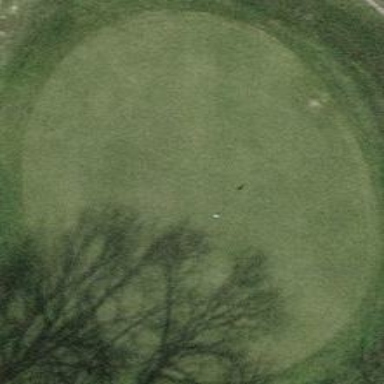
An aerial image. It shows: Golf green.